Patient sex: M
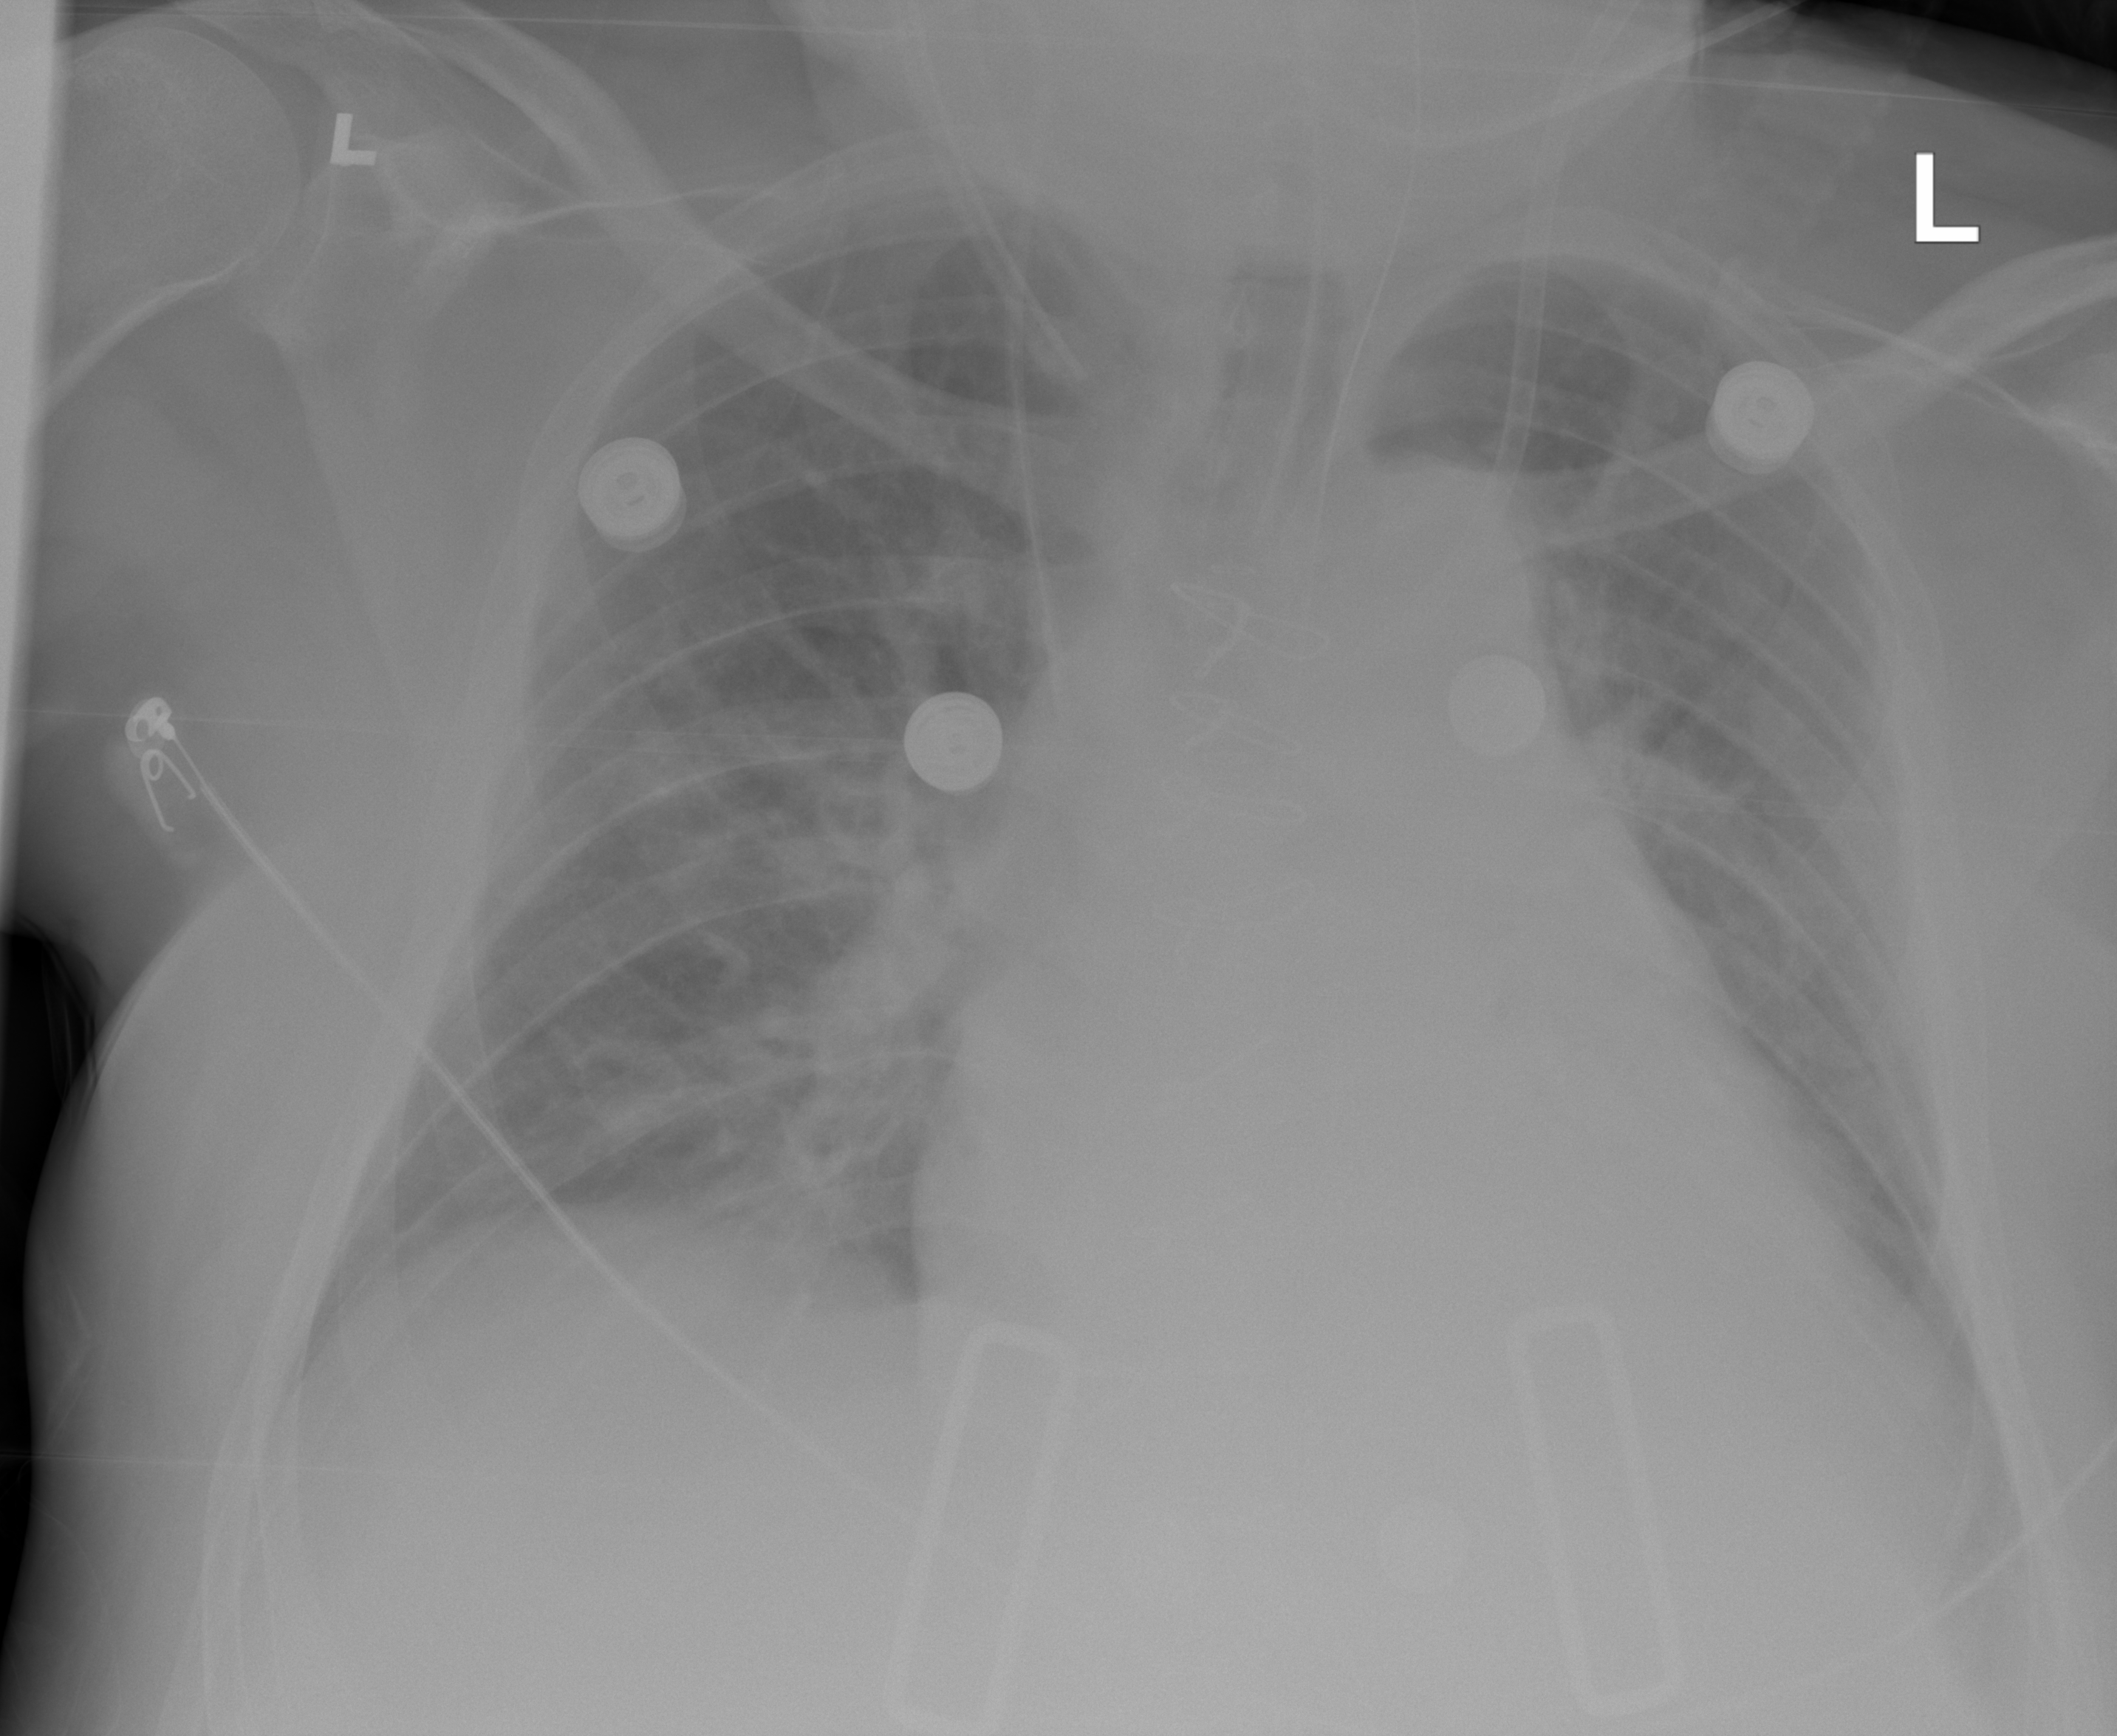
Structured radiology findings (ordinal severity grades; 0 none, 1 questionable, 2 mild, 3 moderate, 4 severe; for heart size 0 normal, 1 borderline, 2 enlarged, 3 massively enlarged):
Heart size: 2
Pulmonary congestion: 2
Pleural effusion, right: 0
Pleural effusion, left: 1
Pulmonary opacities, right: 2
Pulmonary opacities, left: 0
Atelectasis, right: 0
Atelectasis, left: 2